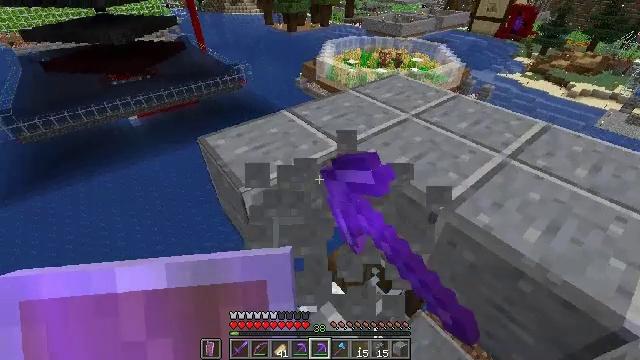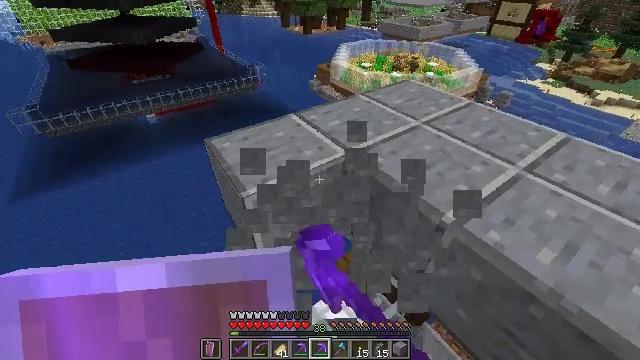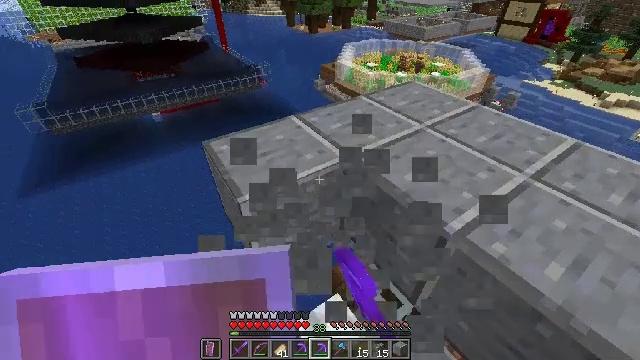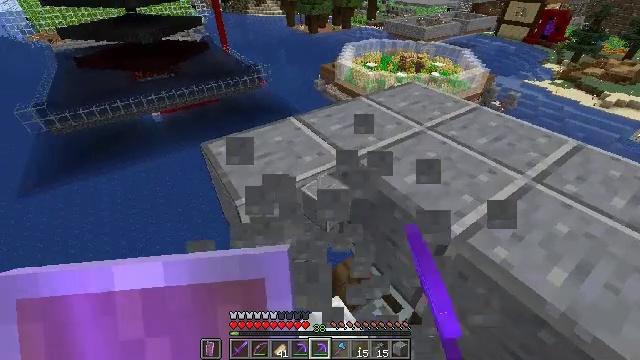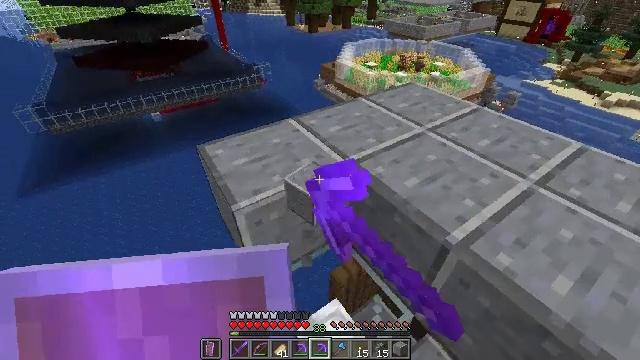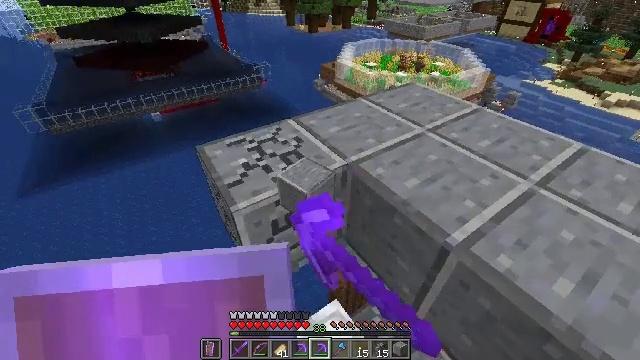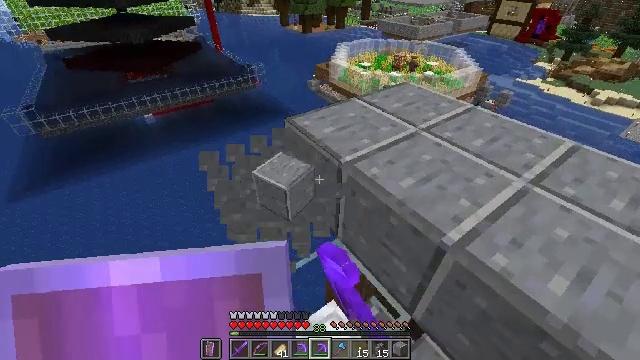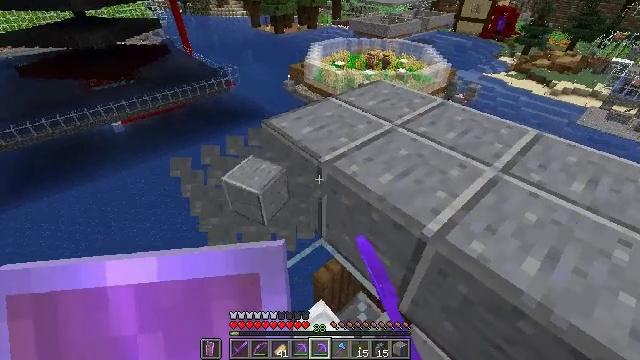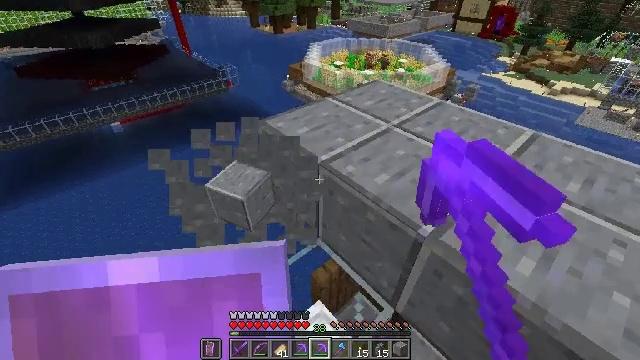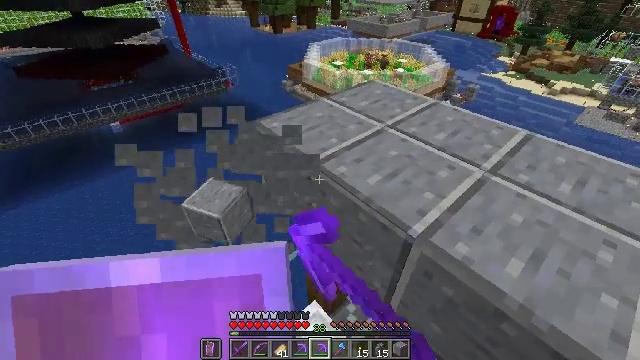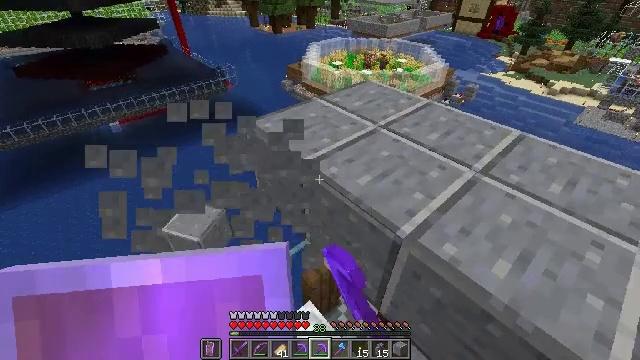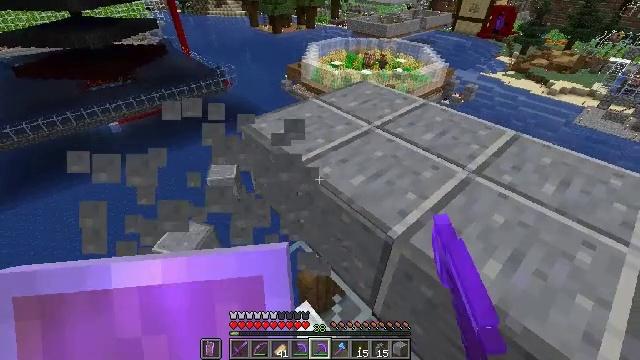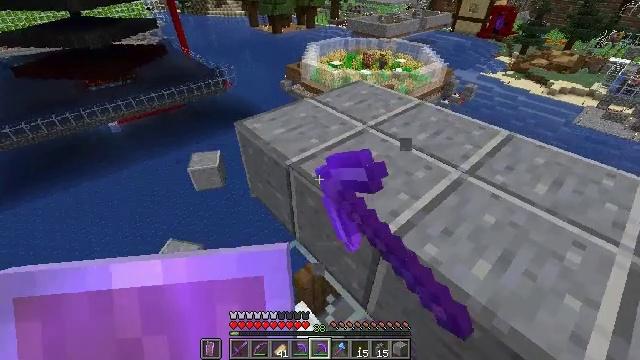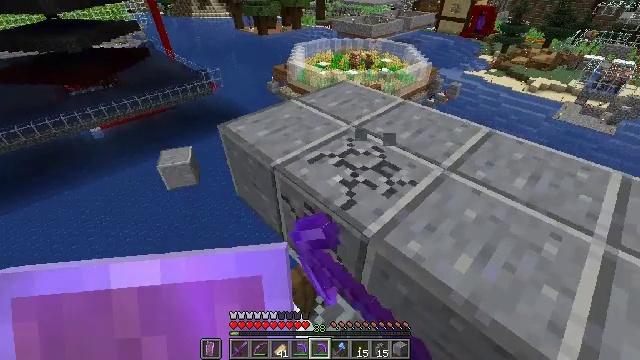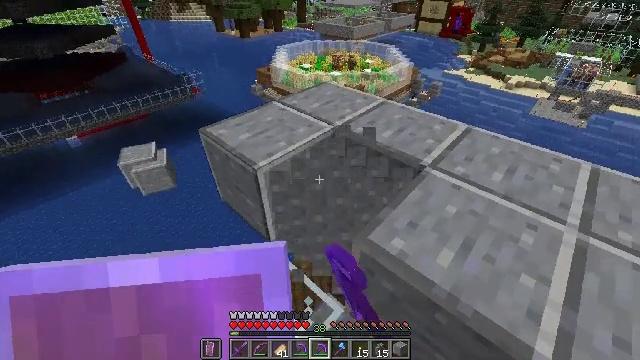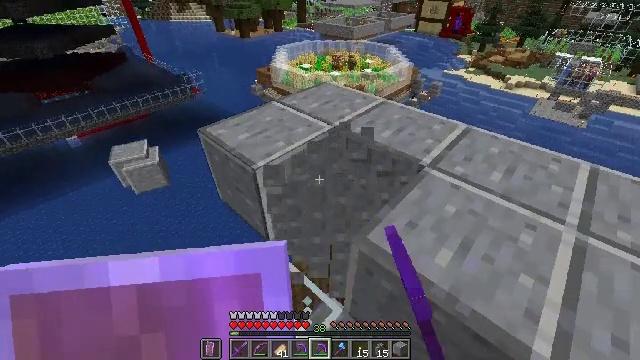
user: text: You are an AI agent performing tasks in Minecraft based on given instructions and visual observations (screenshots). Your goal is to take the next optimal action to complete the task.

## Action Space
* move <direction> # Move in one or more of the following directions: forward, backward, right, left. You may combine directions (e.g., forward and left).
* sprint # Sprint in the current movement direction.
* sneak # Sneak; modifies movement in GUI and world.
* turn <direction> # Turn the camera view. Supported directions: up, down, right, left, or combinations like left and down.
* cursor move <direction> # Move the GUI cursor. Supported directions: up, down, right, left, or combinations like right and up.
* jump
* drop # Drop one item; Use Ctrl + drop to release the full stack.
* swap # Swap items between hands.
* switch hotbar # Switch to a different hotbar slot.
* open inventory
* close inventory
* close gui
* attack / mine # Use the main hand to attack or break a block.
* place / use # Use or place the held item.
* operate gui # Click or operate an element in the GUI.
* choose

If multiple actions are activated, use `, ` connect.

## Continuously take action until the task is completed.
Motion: motion action
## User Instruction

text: Mine polished andesite from a structure.
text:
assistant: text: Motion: move forward, sneak, turn left, attack / mine
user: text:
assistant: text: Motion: move forward, sneak, turn left, attack / mine
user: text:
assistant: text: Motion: move forward, sneak, attack / mine
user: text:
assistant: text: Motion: sneak, attack / mine
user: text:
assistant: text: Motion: sneak, attack / mine
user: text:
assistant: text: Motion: sneak, turn right, attack / mine
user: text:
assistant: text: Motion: move right, sneak, turn right, attack / mine
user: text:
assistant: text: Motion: move right, sneak, attack / mine
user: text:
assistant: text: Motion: move right, sneak, attack / mine
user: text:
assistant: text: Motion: move right, sneak, attack / mine
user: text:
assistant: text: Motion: move right, sneak, attack / mine
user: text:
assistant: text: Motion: move right, sneak, attack / mine
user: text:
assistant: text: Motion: sneak, turn right, attack / mine
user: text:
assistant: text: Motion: sneak, turn right, attack / mine
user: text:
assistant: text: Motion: sneak, attack / mine
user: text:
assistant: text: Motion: sneak, attack / mine
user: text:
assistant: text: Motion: sneak, attack / mine
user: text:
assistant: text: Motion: sneak, attack / mine
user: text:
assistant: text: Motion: sneak, turn left and up, attack / mine
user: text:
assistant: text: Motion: move left, sneak, turn left, attack / mine
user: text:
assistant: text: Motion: move left, sneak, attack / mine
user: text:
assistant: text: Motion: move left, sneak, attack / mine
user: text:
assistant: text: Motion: move left, sneak, turn right and up, attack / mine
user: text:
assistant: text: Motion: move left, sneak, turn right, attack / mine
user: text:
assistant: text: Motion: move left, sneak, turn right, attack / mine
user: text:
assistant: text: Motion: sneak, turn right, attack / mine
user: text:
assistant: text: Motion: sneak, turn right, attack / mine
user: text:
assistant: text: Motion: sneak, turn right, attack / mine
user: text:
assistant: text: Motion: sneak, turn right, attack / mine
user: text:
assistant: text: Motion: move right, sneak, turn right, attack / mine